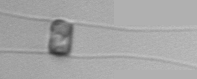
Label: Chaetoceros_similis